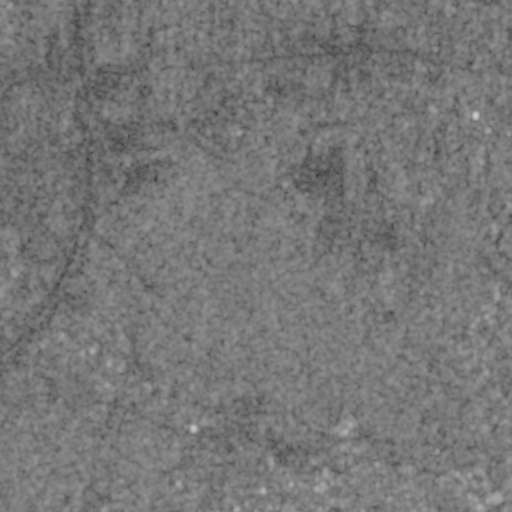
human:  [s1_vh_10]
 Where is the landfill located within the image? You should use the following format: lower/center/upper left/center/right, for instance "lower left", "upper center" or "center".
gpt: The landfill is located in the lower center of the image.
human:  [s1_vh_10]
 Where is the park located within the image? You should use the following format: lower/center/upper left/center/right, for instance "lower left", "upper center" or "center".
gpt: The park is located in the lower right of the image.
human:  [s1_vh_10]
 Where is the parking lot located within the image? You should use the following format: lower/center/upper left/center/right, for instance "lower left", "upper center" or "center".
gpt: The parking lot is located in the lower center of the image.
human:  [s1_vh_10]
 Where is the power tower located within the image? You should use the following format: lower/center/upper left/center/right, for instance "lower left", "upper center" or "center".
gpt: There is no power tower in the image.

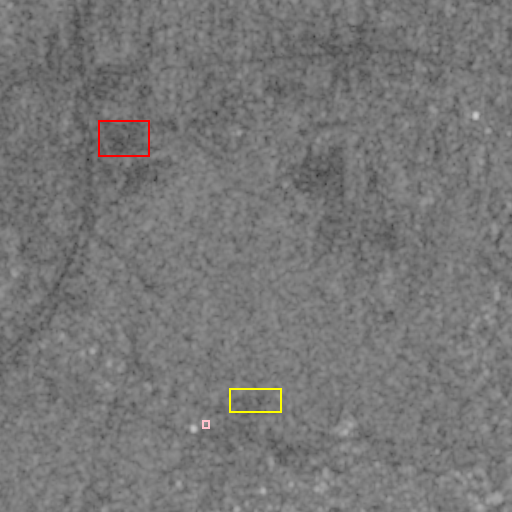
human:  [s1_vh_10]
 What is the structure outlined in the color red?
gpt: The structure outlined in red is a crop field.
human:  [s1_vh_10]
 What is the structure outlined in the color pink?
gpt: The structure outlined in pink is a landfill.
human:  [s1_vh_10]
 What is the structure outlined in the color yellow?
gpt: The structure outlined in yellow is a park.
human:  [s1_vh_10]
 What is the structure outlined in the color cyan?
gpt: There is no cyan outline.